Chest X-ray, AP view. Patient: 64 years old, sex M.
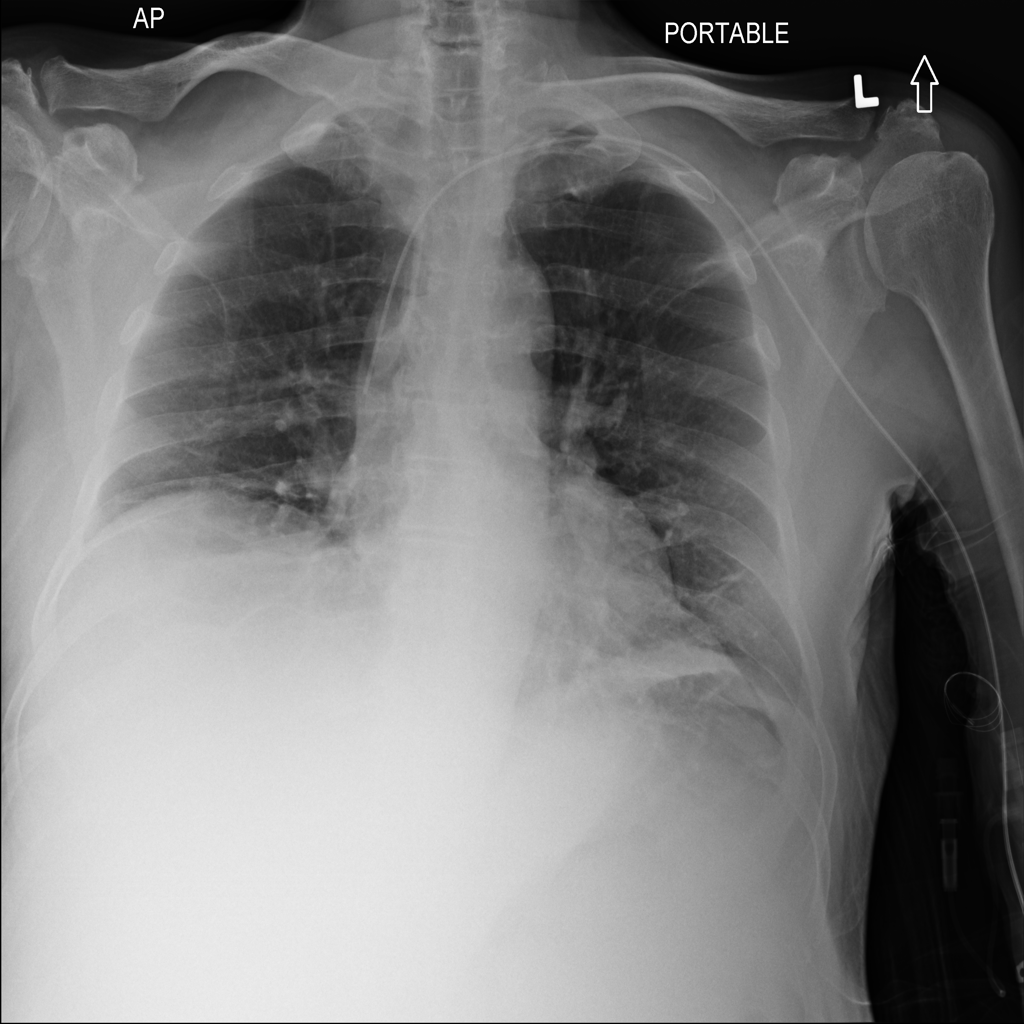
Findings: Atelectasis